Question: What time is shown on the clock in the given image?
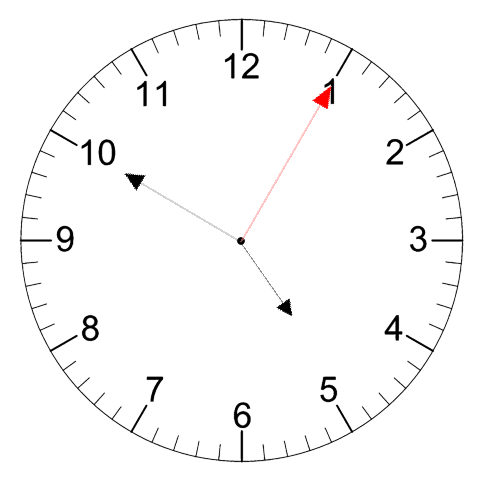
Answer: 04:50:05